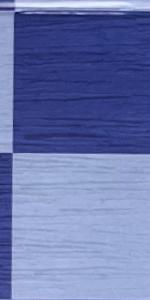
Label: Empty